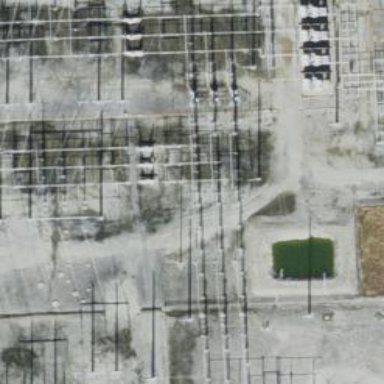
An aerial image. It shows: Switch for power supply.